Question: I am working on iOS app and I am <URL> for the Google+ iOS SDK.
When I click the share button the content will be shared but it gives an alert message as shown in below screenshot.
How can I avoid the alert?

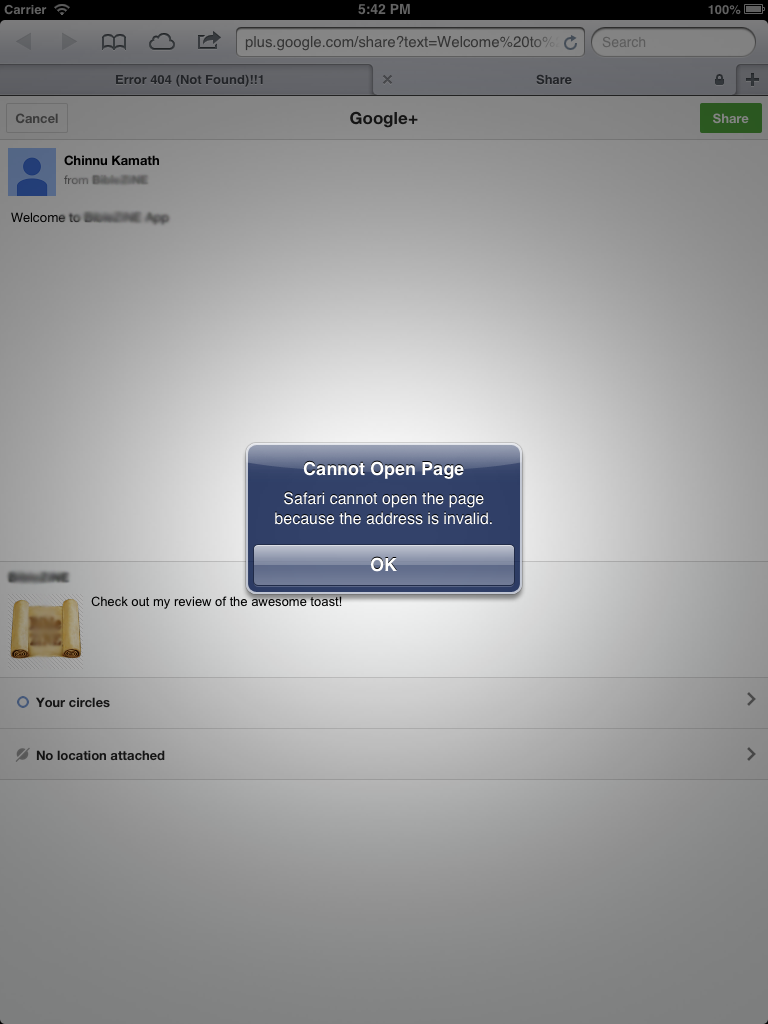
Answer: You are not handle open url schema for this app
first you add in your plist (see attched image)

then add this method
'''
- (BOOL)application: (UIApplication *)application
openURL: (NSURL *)url
sourceApplication: (NSString *)sourceApplication
annotation: (id)annotation {
return [GPPURLHandler handleURL:url
sourceApplication:sourceApplication
annotation:annotation];
}
'''